Question: For the following facebook like button, there is a # of likes bubble (?) on the right of the button (see below - the bubble with the text of '3.5k' on it)

The question is - was it drawn using css? How to create it?
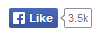
Answer: <URL>
Yes, that bubble can be drawn by CSS in various way. One of the way is written below.
HTML :
'''
<div class="like">Like</div>
<div class="counter">3.5k</div>
'''
CSS :
'''
body{
font-family:Calibri;
}
.like{
background:#3b5998;
padding:0px 10px;
border-radius:2px;
color:#fff;
cursor:pointer;
float:left;
height:25px;
line-height:25px;
}
.like:hover{
background:#444;
}
.counter{
background:#fafafa;
border:1px solid #aaa;
float:left;
padding:0px 8px;
border-radius:2px;
margin-left:8px;
height: 23px;
line-height:23px;
}
.counter:before{
display:block;
float:left;
content:' ';
width:6px;
height:6px;
background:#fafafa;
margin-left:-12px;
border-right:10px;
transform:rotate(45deg);
-webkit-transform:rotate(45deg);
margin-top:8px;
border-left:1px solid #aaa;
border-bottom:1px solid #aaa;
}
'''